Question: I recently published my first MVC 2 project to a commercial web server, running Windows 2008, and which purportedly supports other MVC sites without issue, but have been experiencing some problems. Here is the high-level structure of the project. As you can see, it is very simple:

But, after the site is published, and I navigate to the URL, I get "HTTP Error 403.14 - Forbidden: The Web server is configured to not list the contents of this directory."
So, I contacted the web host about it and was told I had to include a default landing page, such as Default.aspx, Index.aspx, etc. I doubted this response was accurate because I thought MVC Routing would have taken care of this, but I did as suggested anyway, adding a redirect to my home controller in the Default.aspx.cs codebehind, but got an HTTP Error 404. I added that redirect per advice similar to that found in this article: <URL>.
I've been going back and forth with the web host about this for over a week, across about a dozen different responses and answers, yet I have not been able to find a resolution to this. I am this is a simple thing to resolve, but I have no idea what to try next, or what to suggest to the web hosting support that they try next.
Soooo ... knowing that the StackOverflow community is smarter than me and the support techs for my web hosting company combined, a thousand times over, I'm hoping you can help me work toward a resolution here, so I can successfully publish my project and access it without error.
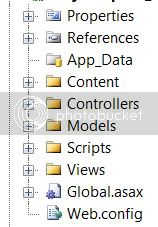
Answer: There's a few things that could be causing the error:
---
## Issue with the MVC libraries
To fix this, all you have to do is go into your MVC project's 'References' pane/folder and find 'System.Web.Mvc', 'System.Web.Routing', and 'System.Web.Abstractions'. Now, select them by clicking on them, and set Copy Local to true in the Properties window.
It's hard to know before you publish to a server whether or not this is the case, so I recommend just setting the assemblies to copy local all the time.
---
## Landing Page
From my experience with ASP.NET MVC, I've seen that a landing page is required for IIS to function correctly. I'm using the page that was included in the ASP.NET MVC 2 template. You should compare mine to yours to see if you have everything that's needed:
Default.aspx:
'''
<%@ Page Language="C#" AutoEventWireup="true" CodeBehind="Default.aspx.cs" Inherits="YourNamespace._Default" %>
<%-- Please do not delete this file. It is used to ensure that ASP.NET MVC is activated by IIS when a user makes a "/" request to the server. --%>
'''
Default.aspx.cs:
'''
using System.Web;
using System.Web.Mvc;
using System.Web.UI;
namespace YourNamespace
{
public partial class _Default : Page
{
public void Page_Load(object sender, System.EventArgs e)
{
// Change the current path so that the Routing handler can correctly interpret
// the request, then restore the original path so that the OutputCache module
// can correctly process the response (if caching is enabled).
string originalPath = Request.Path;
HttpContext.Current.RewritePath(Request.ApplicationPath, false);
IHttpHandler httpHandler = new MvcHttpHandler();
httpHandler.ProcessRequest(HttpContext.Current);
HttpContext.Current.RewritePath(originalPath, false);
}
}
}
'''
---
## Permissions
Based on the first HTTP status code you got, there may be a permissions problem. The .
It's quite easy to do both those things through IIS. However, you probably don't have access to IIS; if you do, you're very lucky!
Otherwise, you can change the permissions through FTP using the 'chmod' command. You can connect through Filezilla, a very good open-source FTP client, a just do it through a right-click + dialog box.
As for defining the folder as an application, you should check whether you can do it through any of the IIS things provided to you by the host. If not, contact them and ask them to set it up.
---
Good luck! Hope I helped.